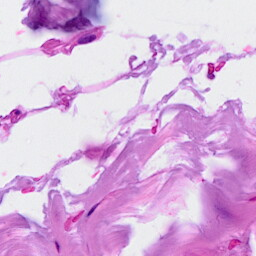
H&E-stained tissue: Breast